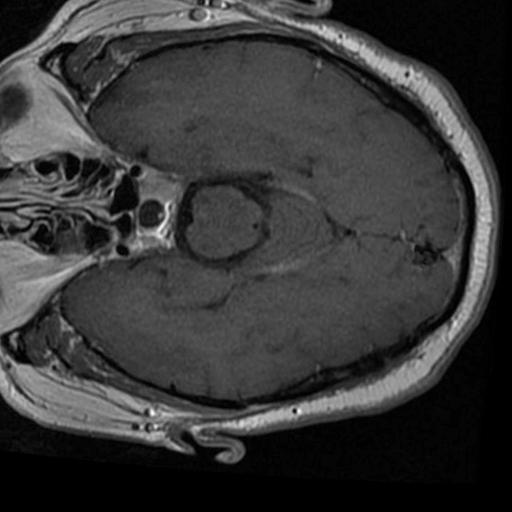
Label: brain_tumor